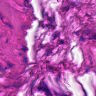
Metastatic tissue present: no